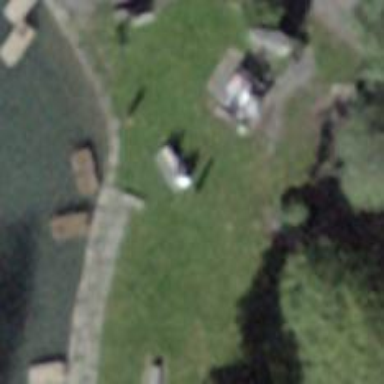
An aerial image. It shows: Bench.